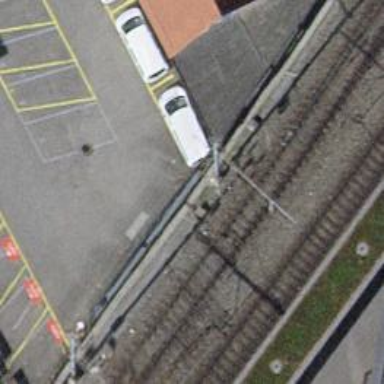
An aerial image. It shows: Railway with electrified contact lines.